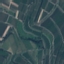
Land use / land cover: PermanentCrop